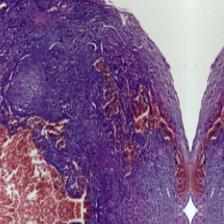
Diagnosis: OSCC